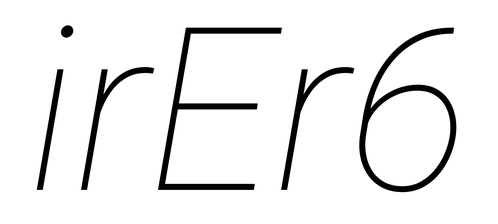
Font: Roboto-Italic_Thin_Italic